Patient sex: M
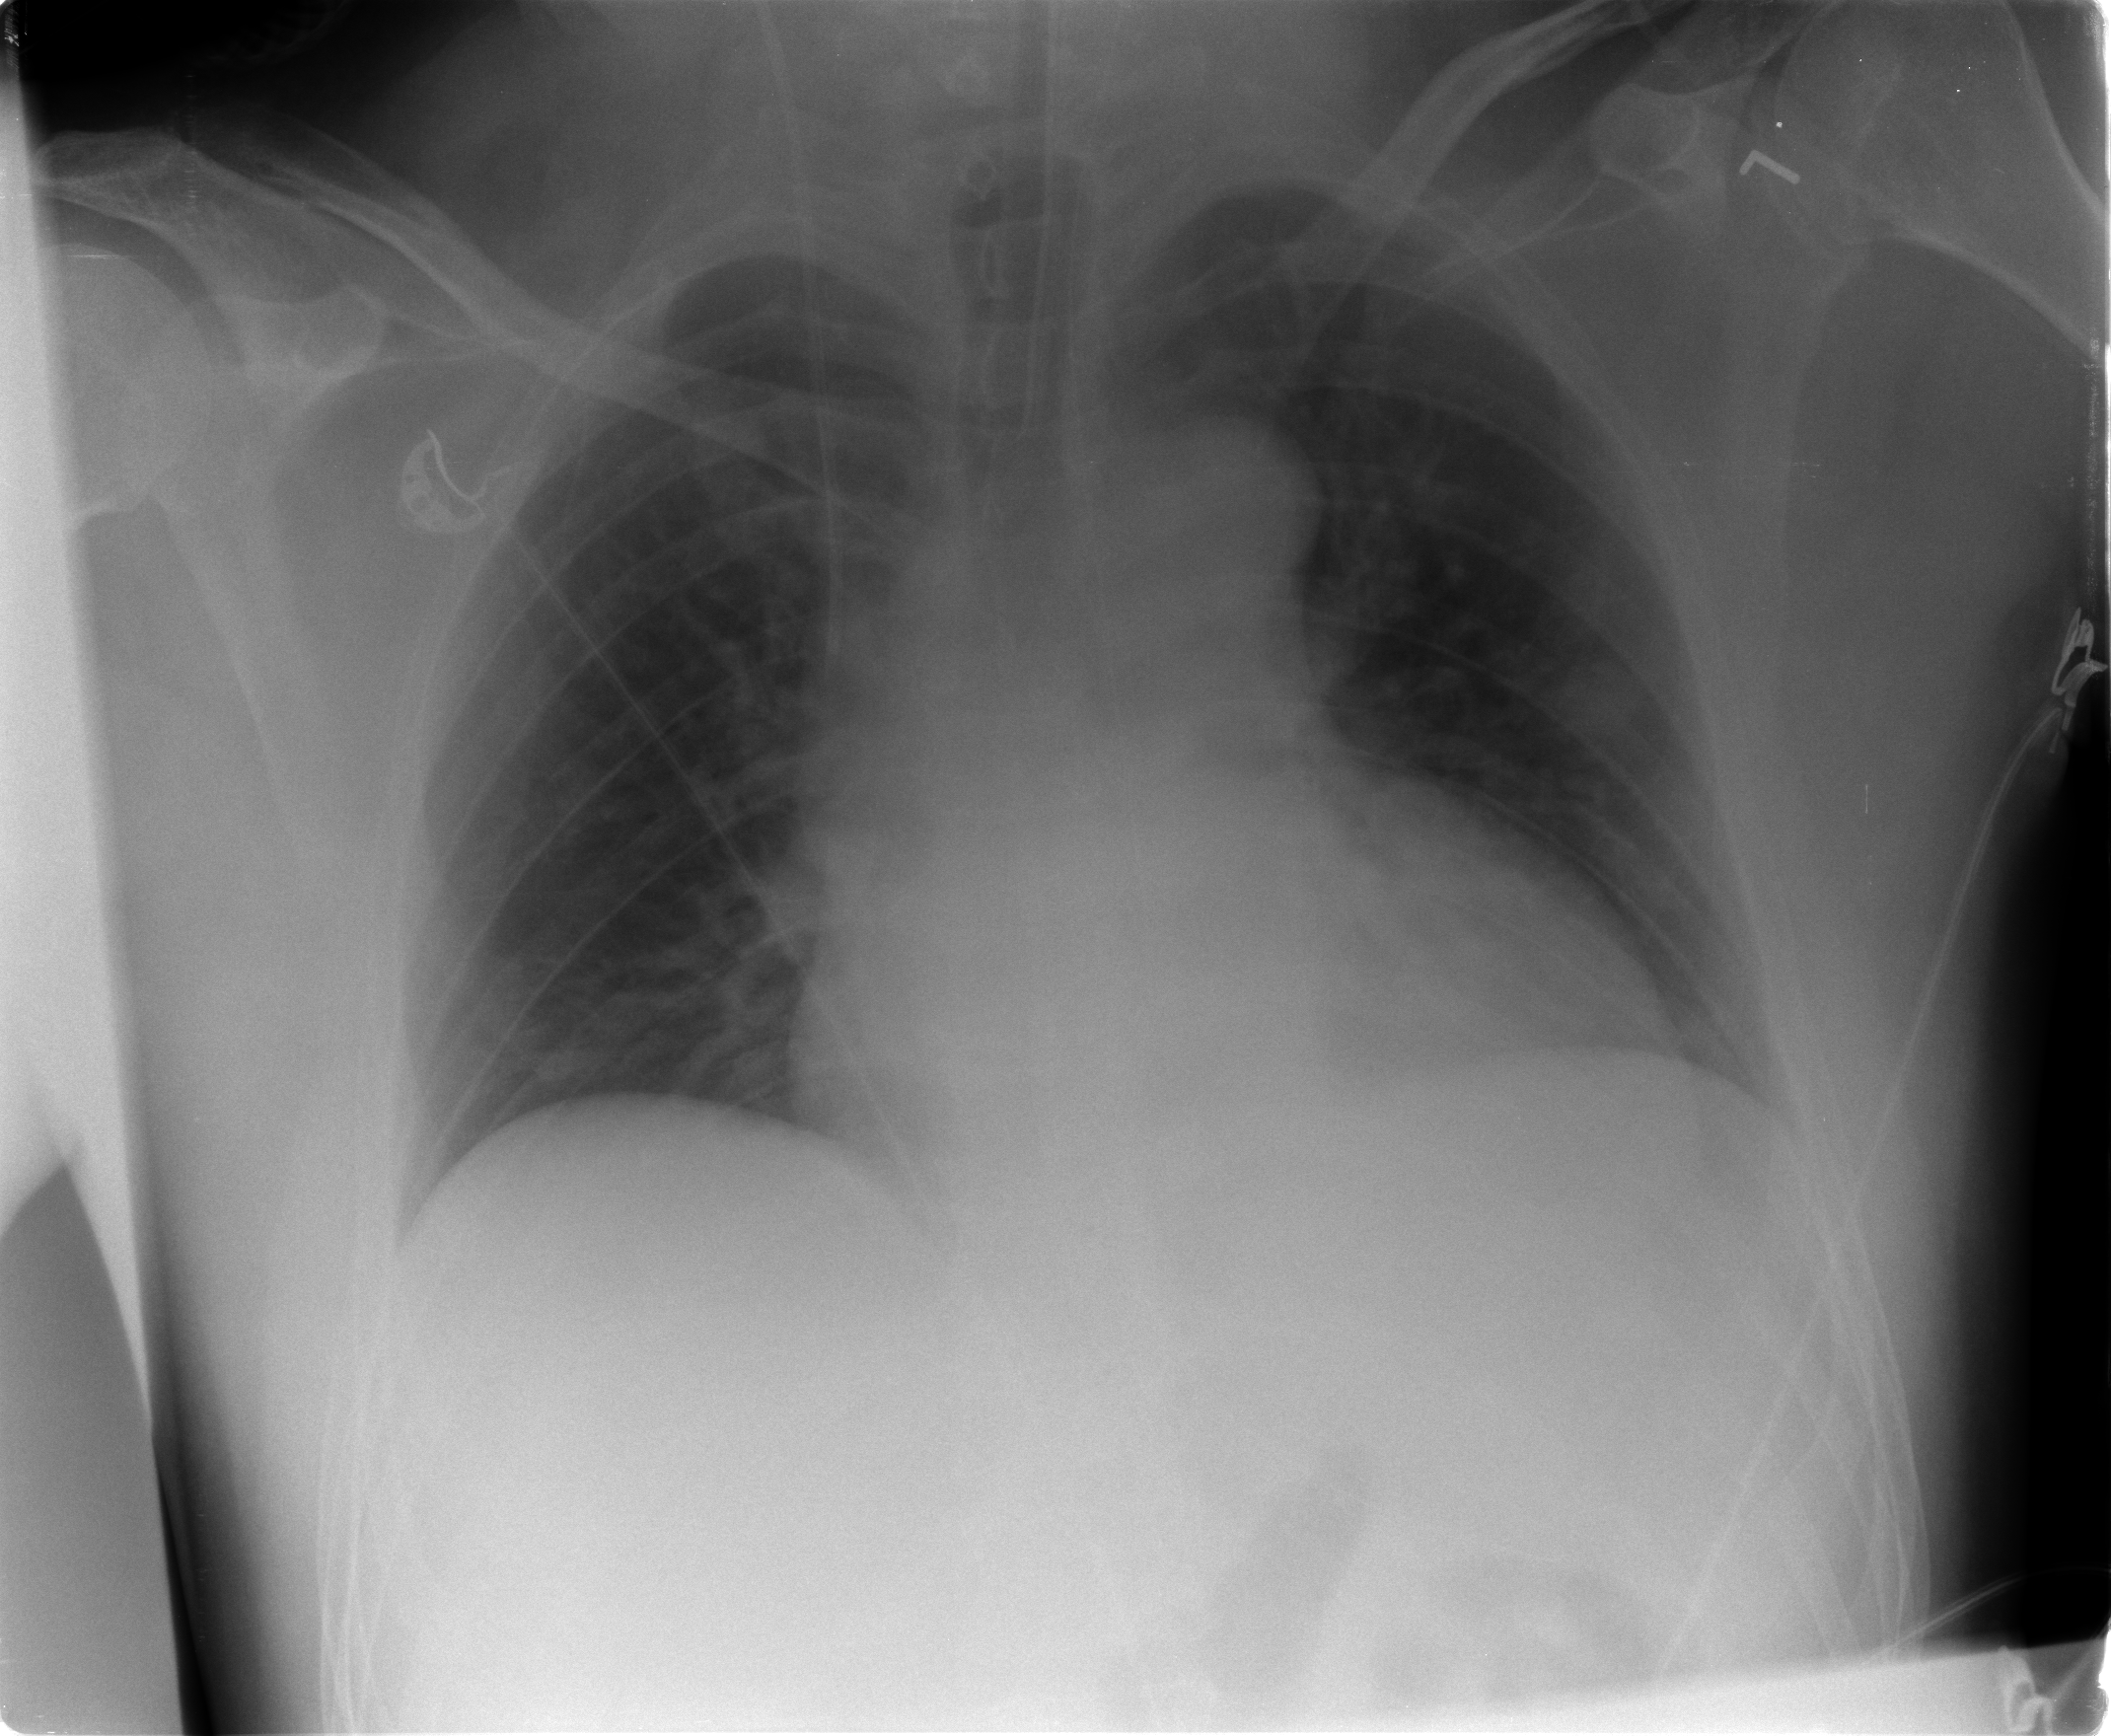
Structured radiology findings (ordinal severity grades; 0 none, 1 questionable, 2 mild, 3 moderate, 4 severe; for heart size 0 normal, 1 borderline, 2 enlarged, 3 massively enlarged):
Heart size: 2
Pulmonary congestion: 2
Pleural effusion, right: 0
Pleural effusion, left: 0
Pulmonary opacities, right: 0
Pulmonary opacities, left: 2
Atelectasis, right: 2
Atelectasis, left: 2